Interaction volume radius: 10 \u00c5
Interaction volume height: 10 \u00c5
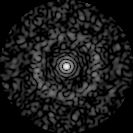
Disorder parameter: 0.8496